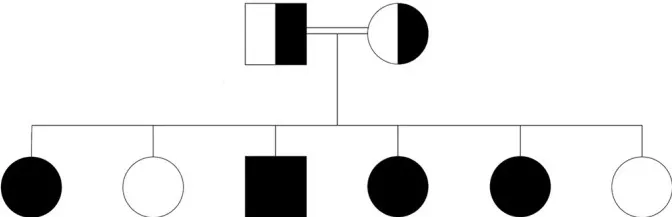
Family pedigree of the patient with type 1 citrullinemia. *Patient. Healthy children had normal amino acid chromatography, and those with citrullinemia were confirmed with genetic testing.
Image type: pathology (giemsa)